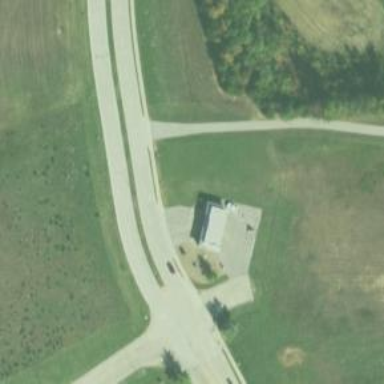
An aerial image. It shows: Service road passing through building tunnel.